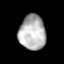
Tissue: lung
Cell type: Epithelial cells
Senescence score: 0.1998
Nuclear area (px): 895
Mean DAPI intensity: 182.831